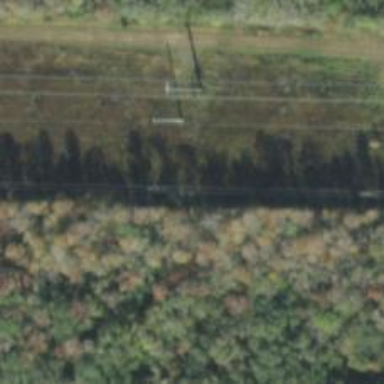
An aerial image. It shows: Power pole.